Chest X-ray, AP view. Patient: 65 years old, sex F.
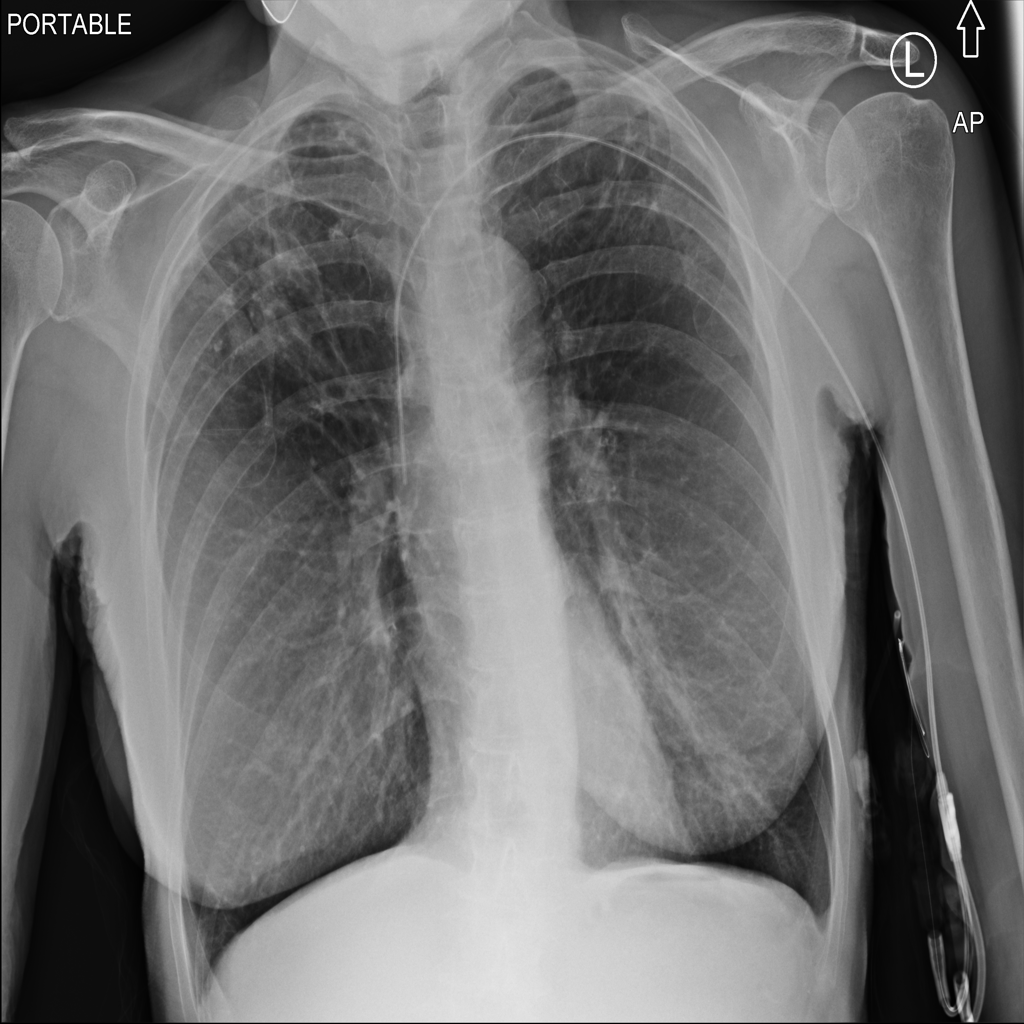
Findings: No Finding